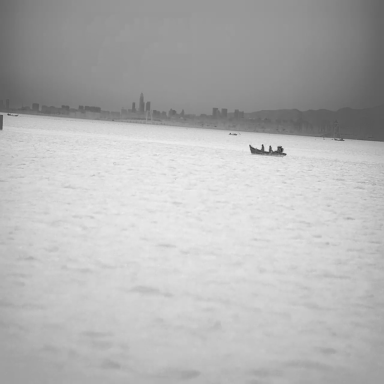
There are four bulk_carriers in the infrared image.